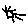
Label: sun